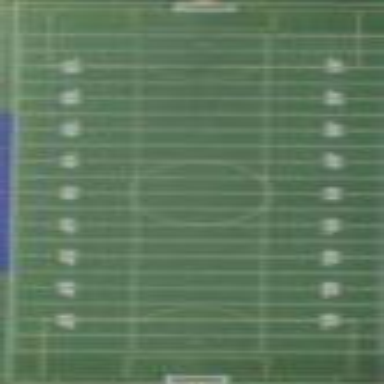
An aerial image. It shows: Pitch for American football.